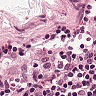
Metastatic tissue present: no